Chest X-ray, PA view. Patient: 63 years old, sex M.
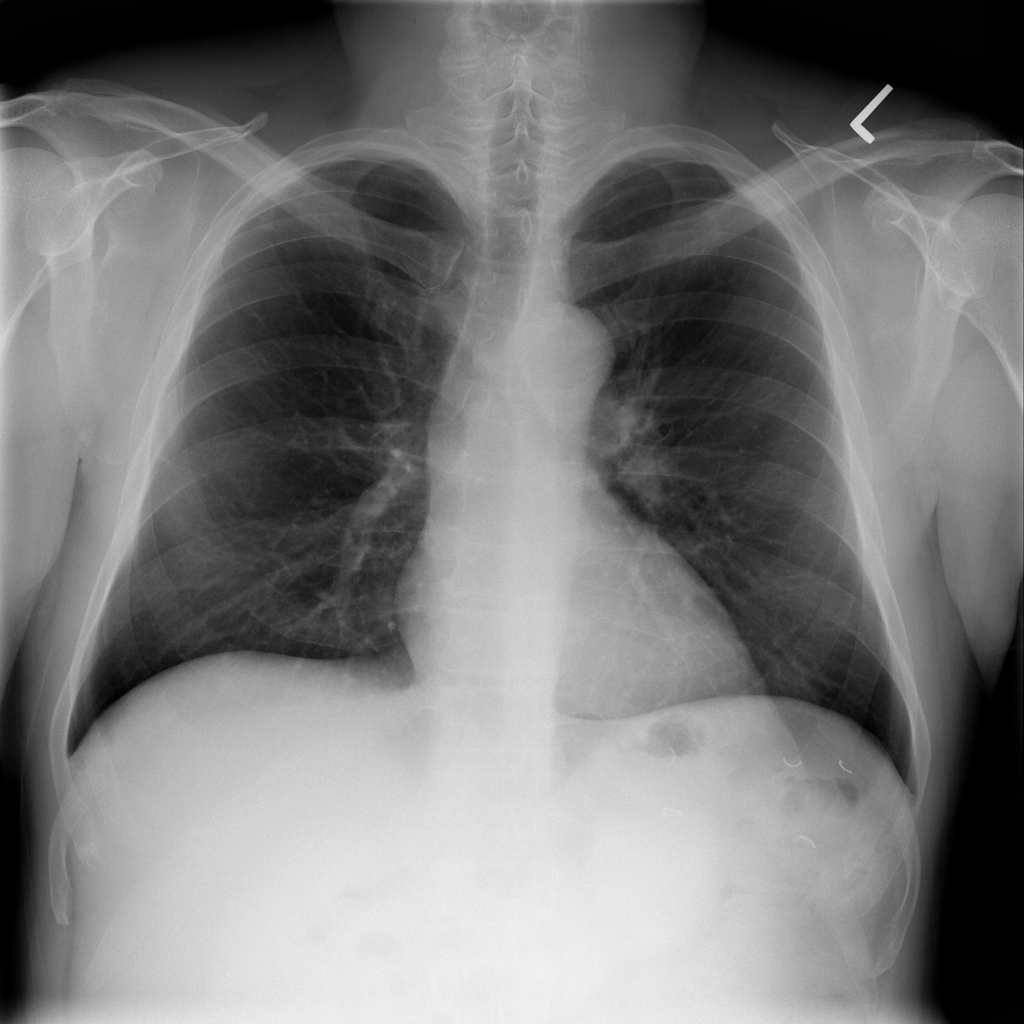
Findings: No Finding